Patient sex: F
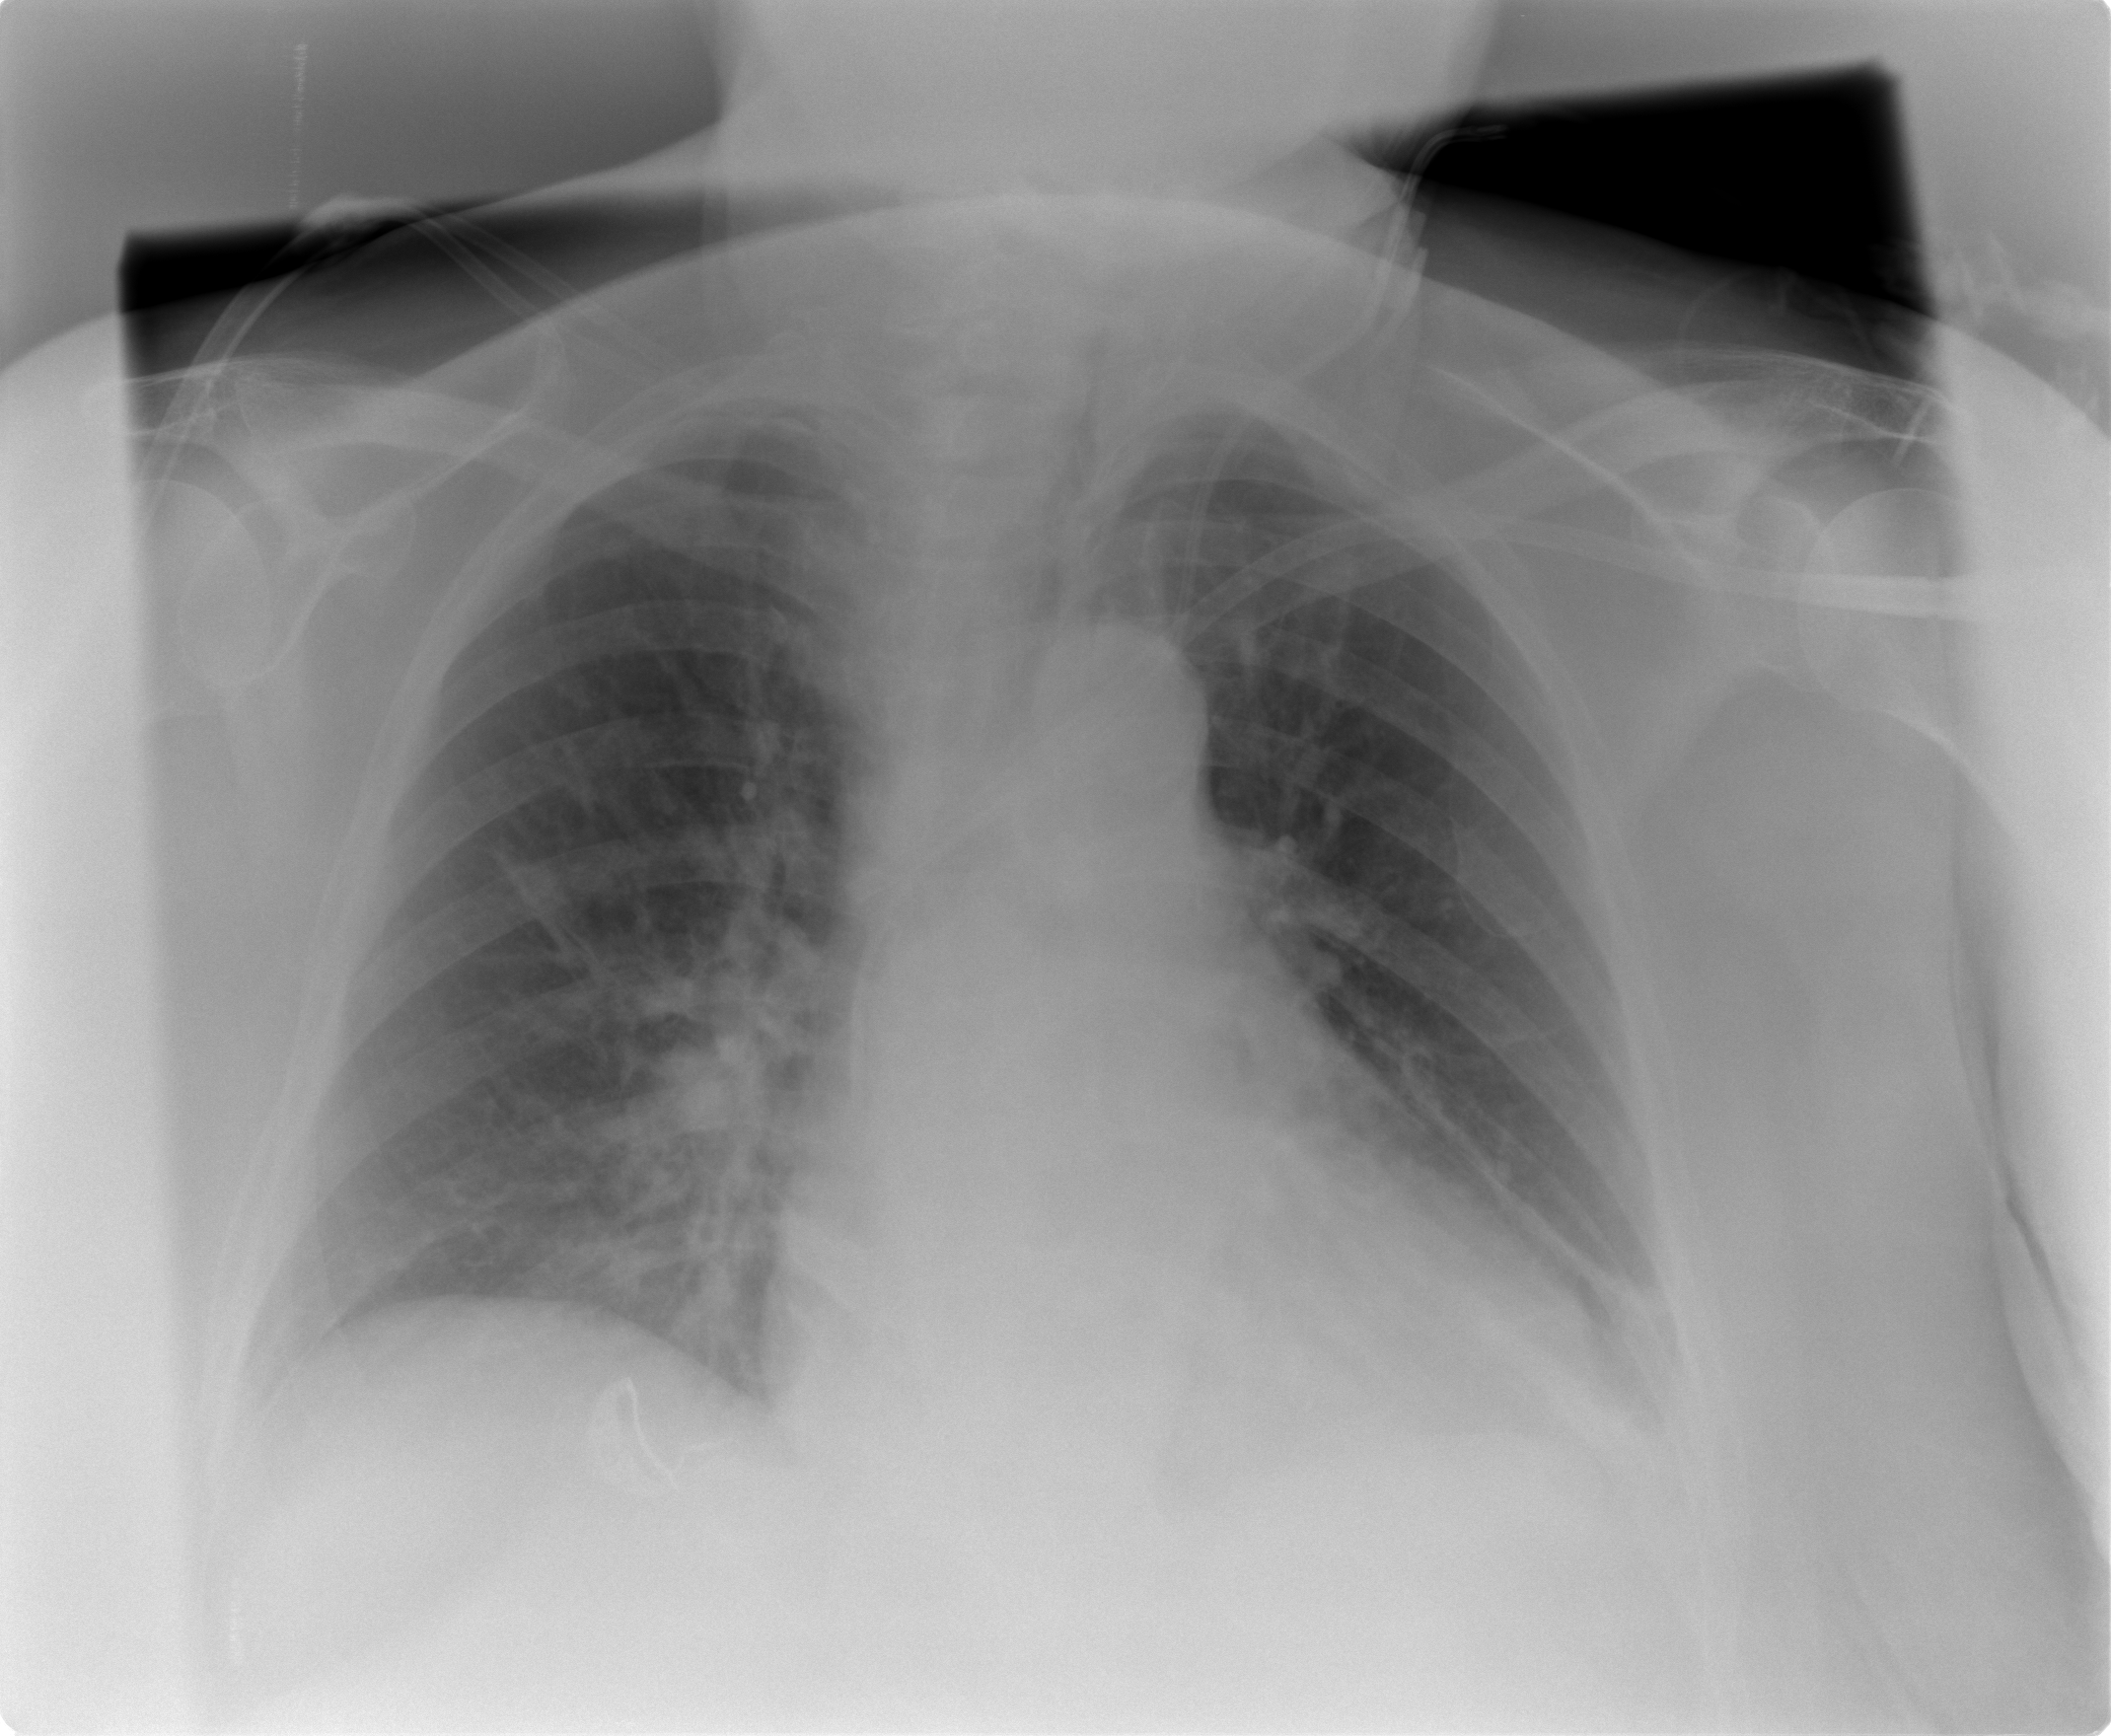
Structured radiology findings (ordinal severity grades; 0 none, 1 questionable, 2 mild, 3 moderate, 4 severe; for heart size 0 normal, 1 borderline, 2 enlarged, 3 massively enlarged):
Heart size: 2
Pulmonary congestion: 0
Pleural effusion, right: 0
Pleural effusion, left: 1
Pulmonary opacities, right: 2
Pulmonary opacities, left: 0
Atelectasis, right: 0
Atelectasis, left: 2